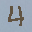
Label: 4